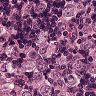
Metastatic tissue present: yes